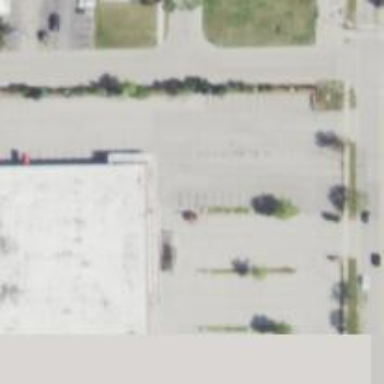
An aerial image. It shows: Retail building.